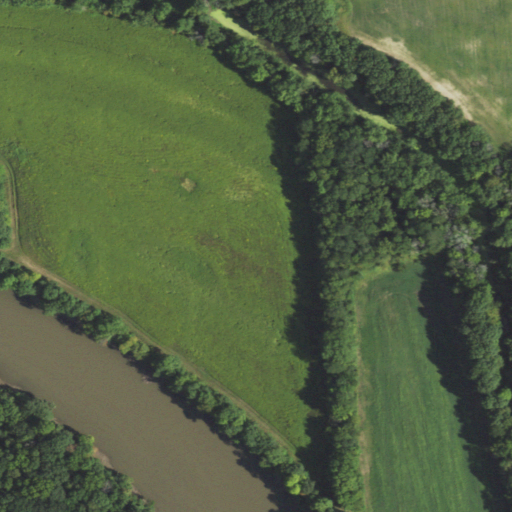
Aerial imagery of island in Illinois named Sugar Island containing cultivated crops, deciduous forest, open water, woody wetlands, mixed forest, and herbaceous wetlands